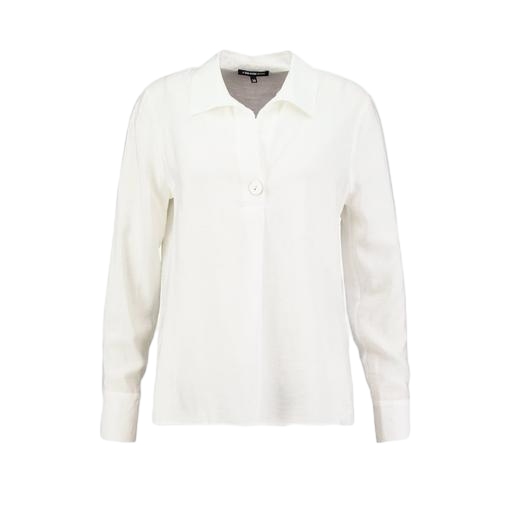
white long-sleeved polo top, off white collared shirt, white long aleeved shirt, white background